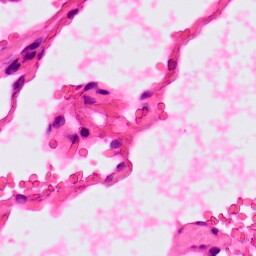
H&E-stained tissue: Lung